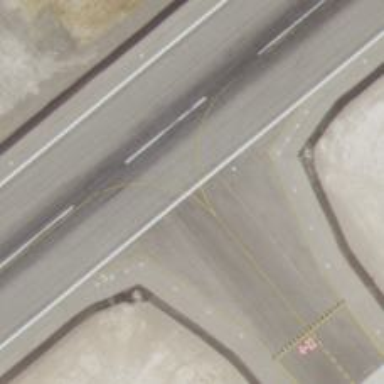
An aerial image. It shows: Image of taxiway at airport.